Field crop: maize
Growth stage: 2
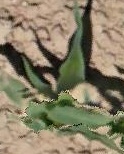
Species: maize